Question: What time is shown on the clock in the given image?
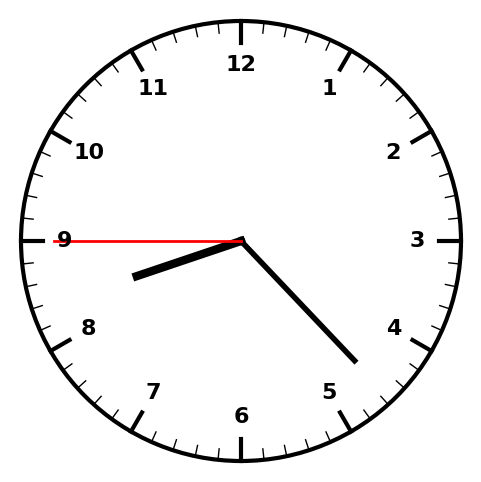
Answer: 08:22:45